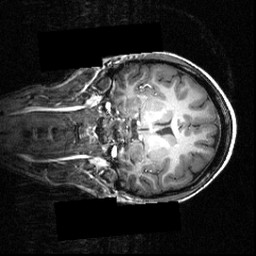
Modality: T1w
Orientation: coronal
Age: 16
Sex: female
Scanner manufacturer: siemens
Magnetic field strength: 3.951 T
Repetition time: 1.5 s
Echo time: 0.00335 s